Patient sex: M
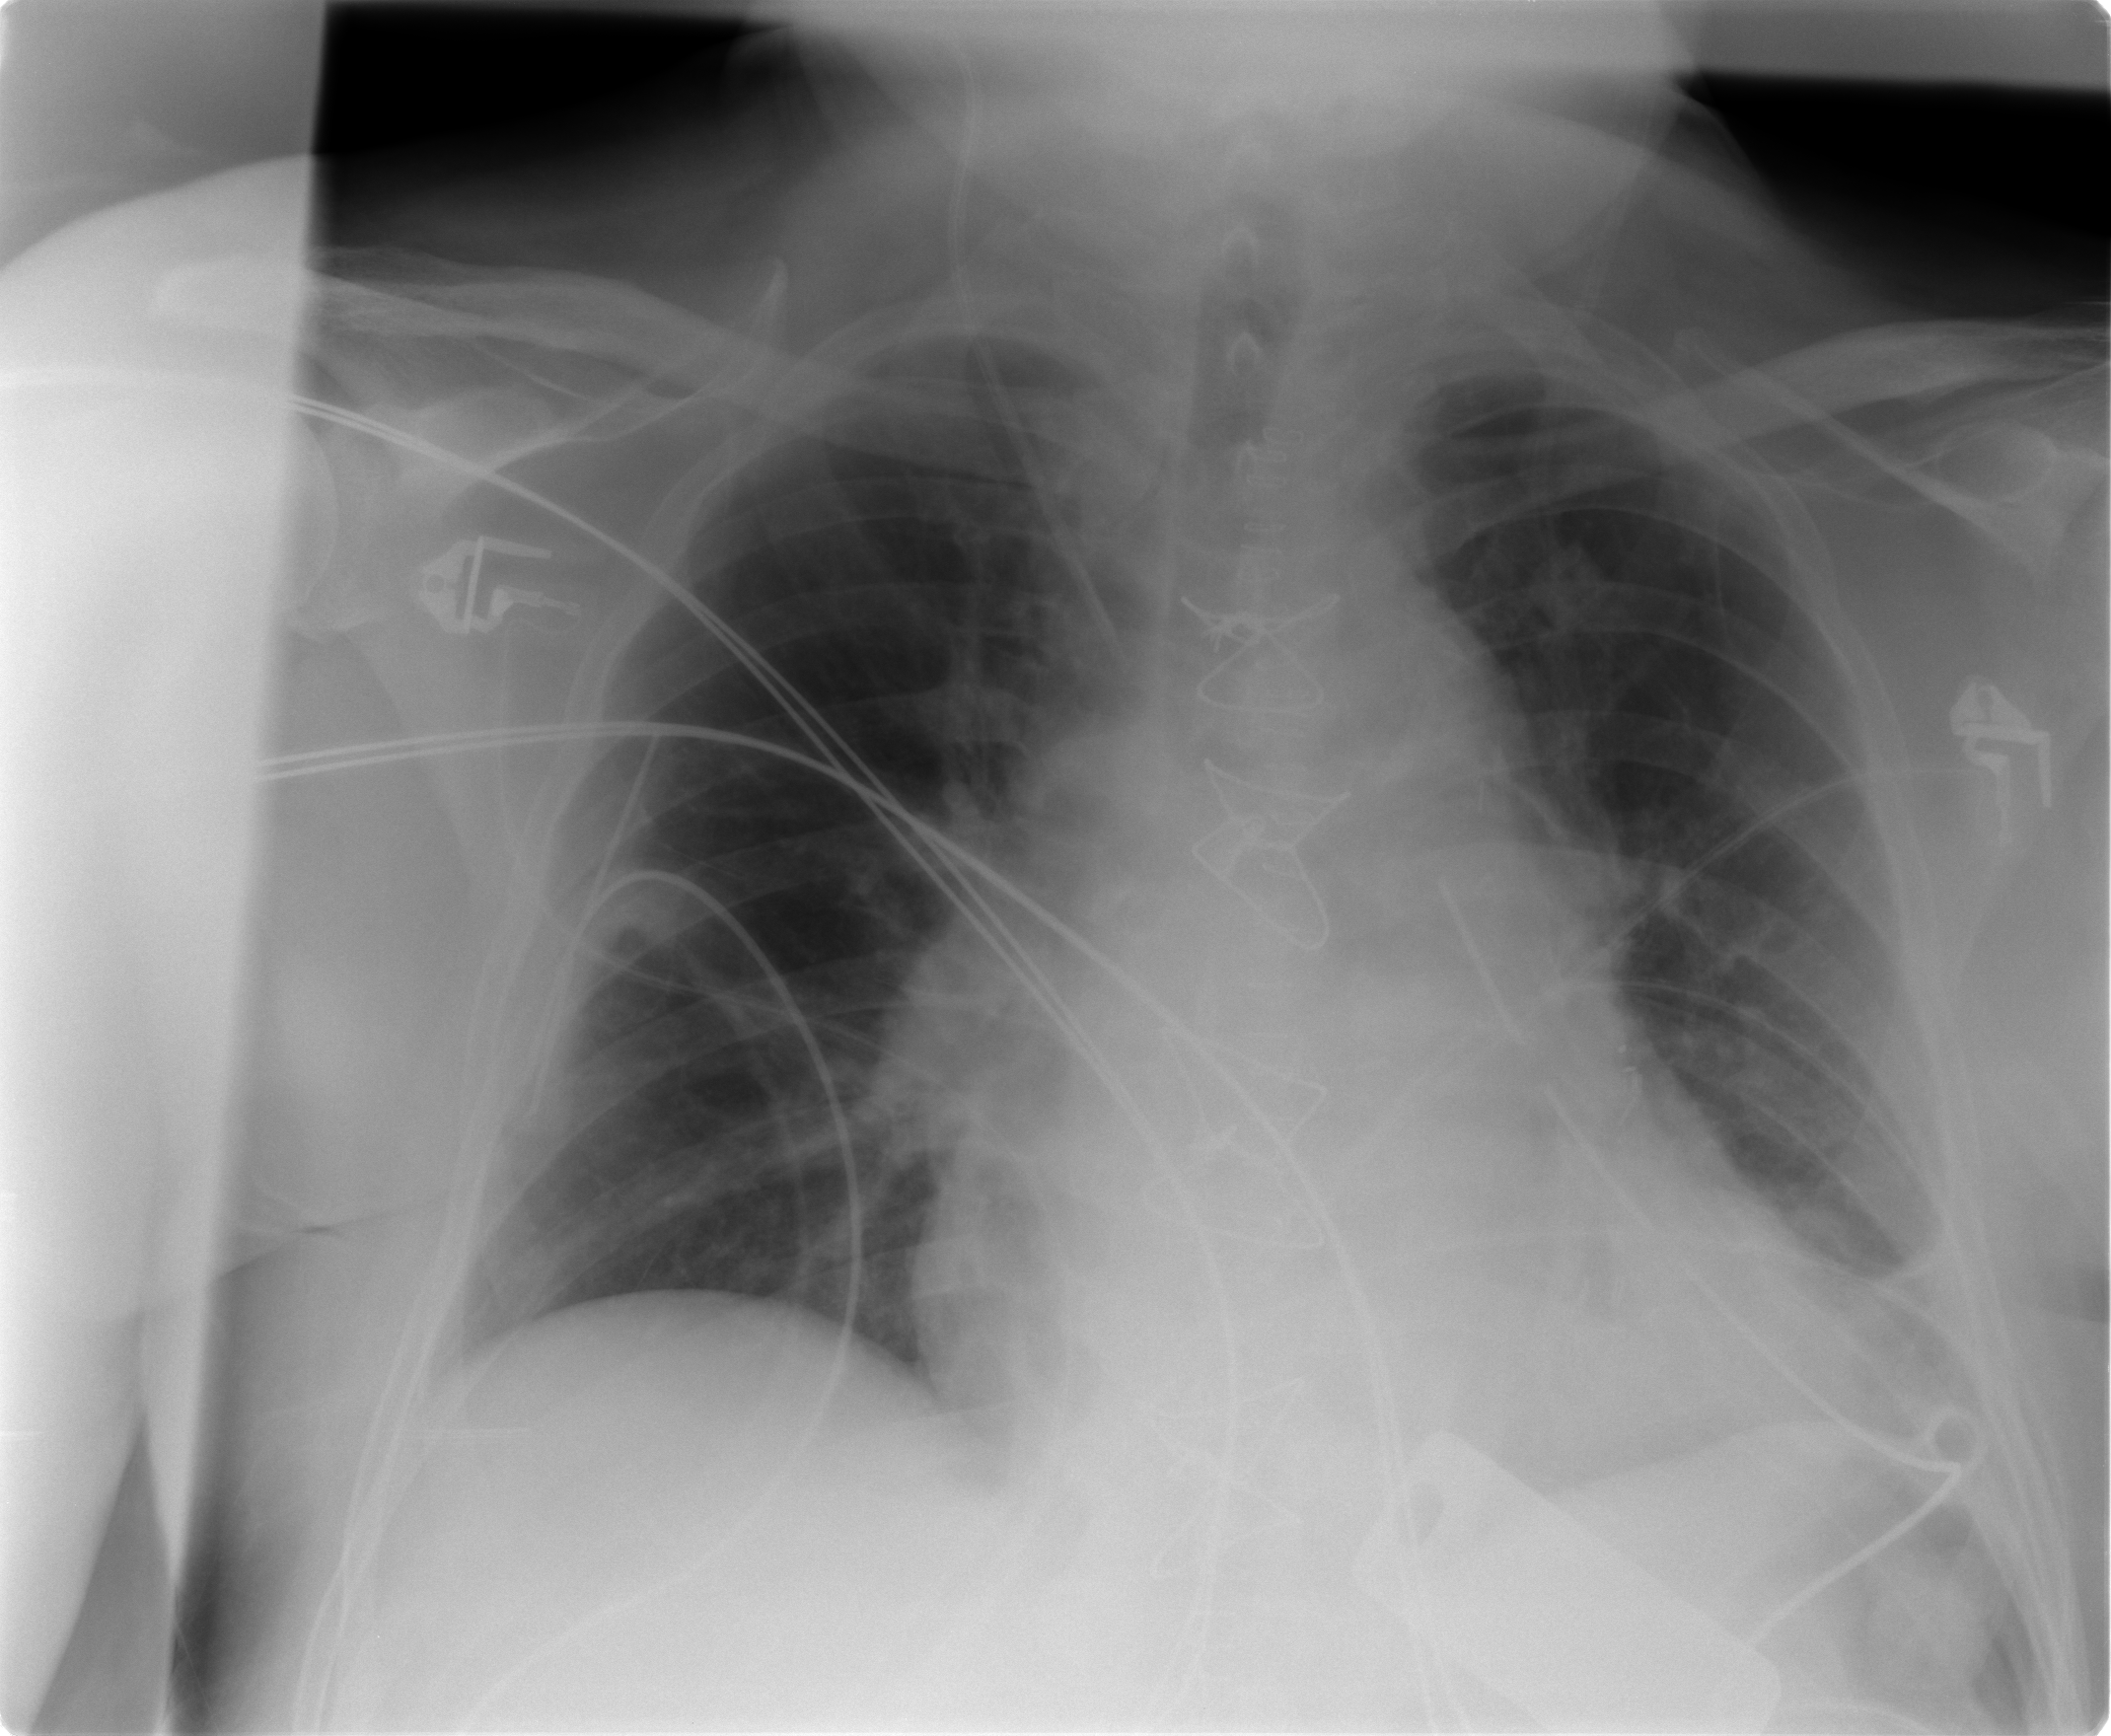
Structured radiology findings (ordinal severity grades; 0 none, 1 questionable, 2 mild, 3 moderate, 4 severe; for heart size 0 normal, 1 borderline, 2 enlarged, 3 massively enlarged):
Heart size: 2
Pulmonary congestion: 2
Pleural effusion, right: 0
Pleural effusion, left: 2
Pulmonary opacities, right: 0
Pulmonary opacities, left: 0
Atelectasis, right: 0
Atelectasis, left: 2